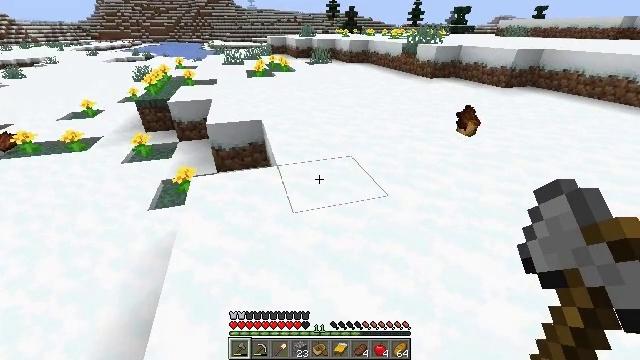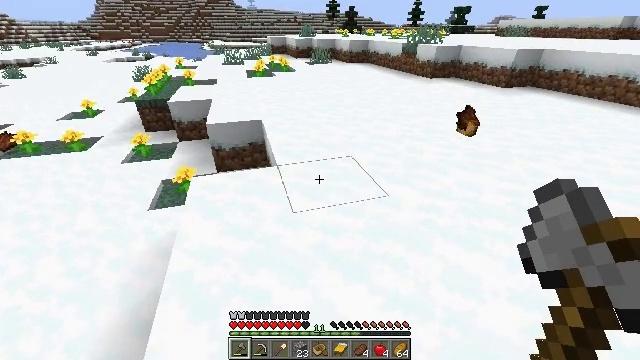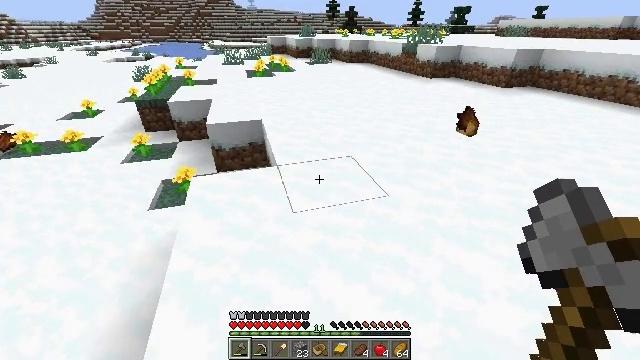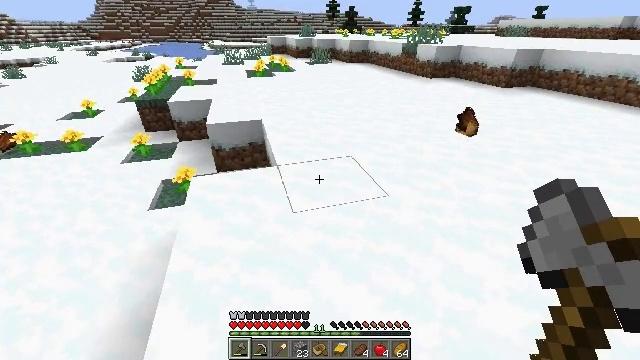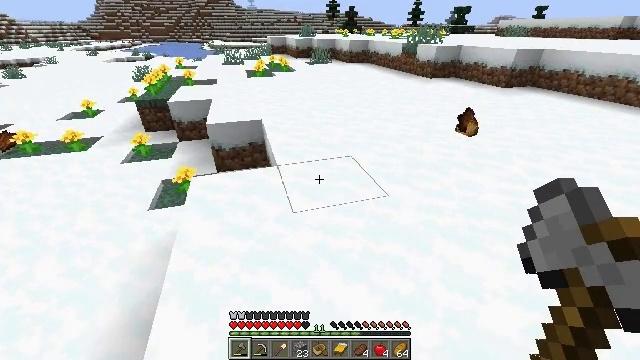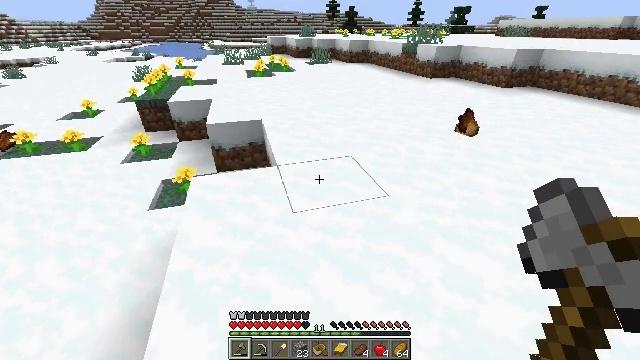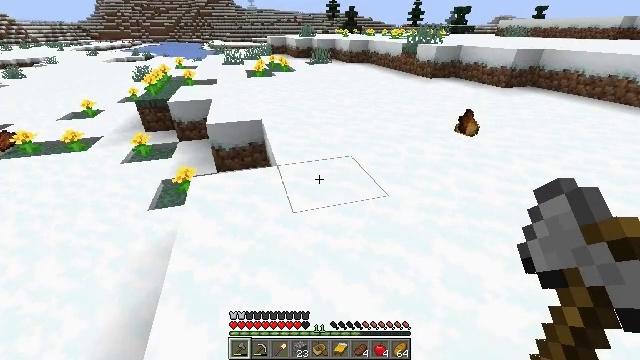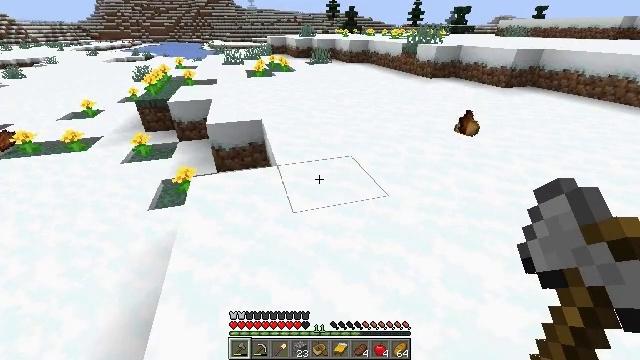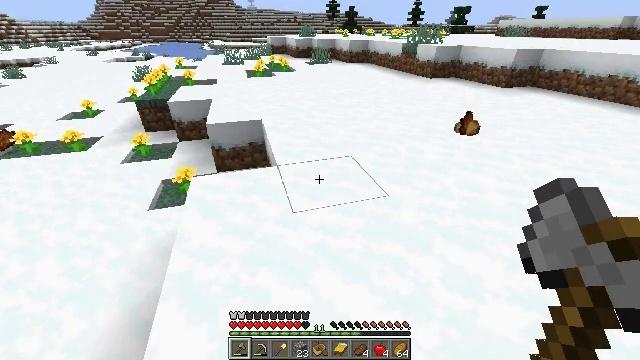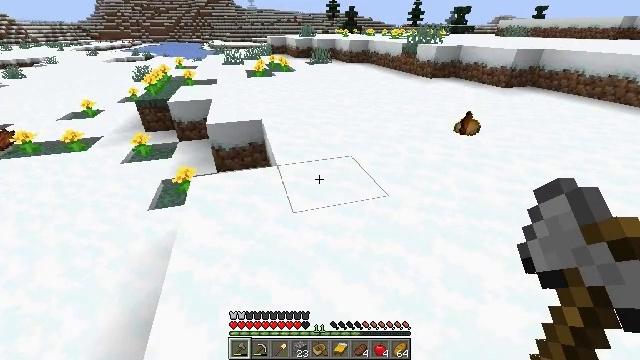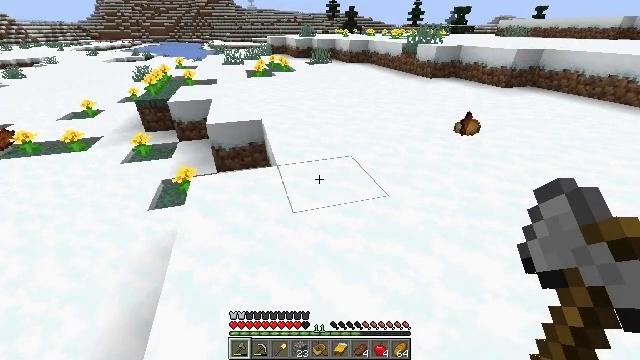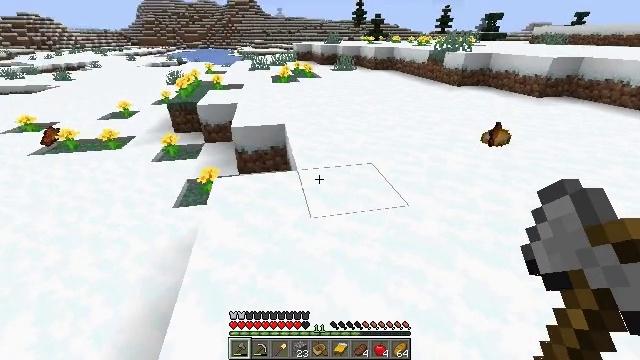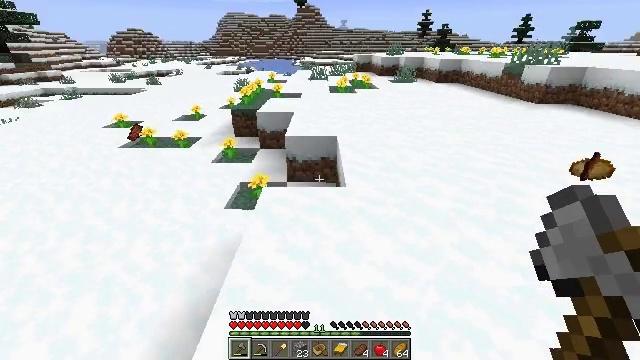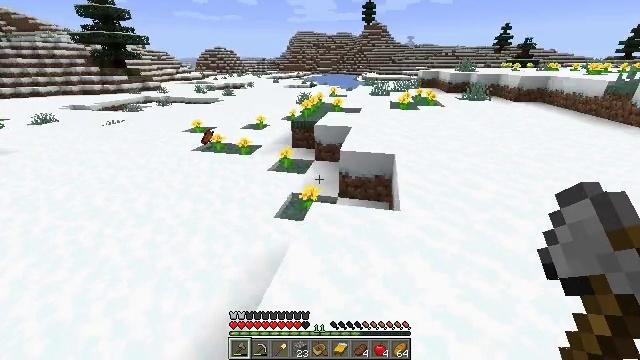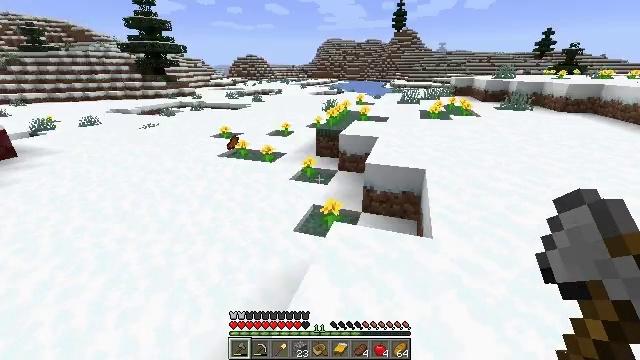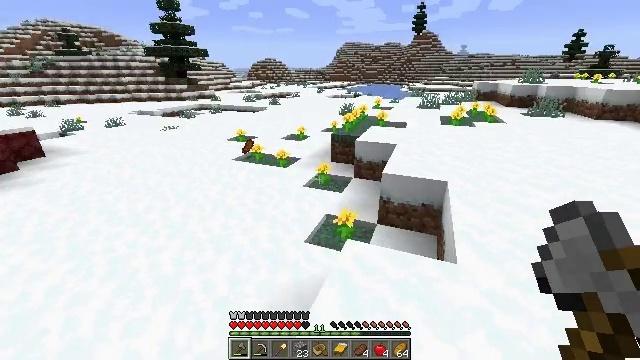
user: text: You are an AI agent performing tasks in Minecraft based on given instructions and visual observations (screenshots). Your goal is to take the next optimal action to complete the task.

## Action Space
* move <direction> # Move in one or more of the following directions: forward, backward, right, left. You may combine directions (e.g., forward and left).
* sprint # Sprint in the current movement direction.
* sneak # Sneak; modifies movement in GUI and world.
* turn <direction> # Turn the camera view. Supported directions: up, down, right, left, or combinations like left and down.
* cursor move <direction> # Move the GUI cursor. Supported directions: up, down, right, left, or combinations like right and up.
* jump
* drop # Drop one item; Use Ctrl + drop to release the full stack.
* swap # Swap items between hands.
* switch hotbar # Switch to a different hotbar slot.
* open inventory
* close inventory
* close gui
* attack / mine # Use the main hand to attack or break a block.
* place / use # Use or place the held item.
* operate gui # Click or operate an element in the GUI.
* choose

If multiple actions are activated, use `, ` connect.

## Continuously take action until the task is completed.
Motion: motion action
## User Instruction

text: Gather snow with a shovel.
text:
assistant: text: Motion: no_op
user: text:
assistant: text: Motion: no_op
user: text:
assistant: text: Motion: no_op
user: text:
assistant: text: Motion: no_op
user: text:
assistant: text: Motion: no_op
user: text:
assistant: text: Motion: no_op
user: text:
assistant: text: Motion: no_op
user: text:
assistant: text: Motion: no_op
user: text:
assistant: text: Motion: no_op
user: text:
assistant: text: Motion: no_op
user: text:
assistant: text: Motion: move forward, turn left and up
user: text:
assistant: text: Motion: move forward, turn left and up
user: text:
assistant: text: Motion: move forward, turn left and up
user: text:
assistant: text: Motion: move forward, turn left and up
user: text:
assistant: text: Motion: move forward, turn left
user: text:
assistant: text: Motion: move forward, turn left
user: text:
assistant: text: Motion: move forward, turn left
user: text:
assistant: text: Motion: move forward, turn left
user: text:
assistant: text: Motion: move forward
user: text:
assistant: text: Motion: move forward
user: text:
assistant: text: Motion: move forward
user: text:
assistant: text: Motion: move forward
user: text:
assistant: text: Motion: move forward
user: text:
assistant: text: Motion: move forward, turn left
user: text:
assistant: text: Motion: move forward
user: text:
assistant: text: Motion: move forward
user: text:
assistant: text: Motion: move forward
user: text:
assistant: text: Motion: move forward, turn left and down
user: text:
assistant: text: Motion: move forward and move left, turn left and down
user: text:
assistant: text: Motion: move forward and move left, turn left and down